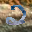
Label: 2